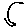
Label: moon